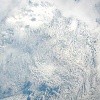
Label: cloud